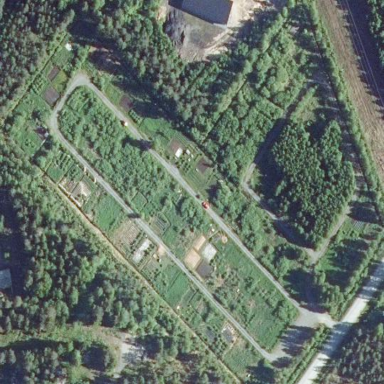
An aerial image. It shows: Area designated for allotments.